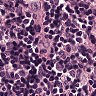
Metastatic tissue present: no